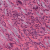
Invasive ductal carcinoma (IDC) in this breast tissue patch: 0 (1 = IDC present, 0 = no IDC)